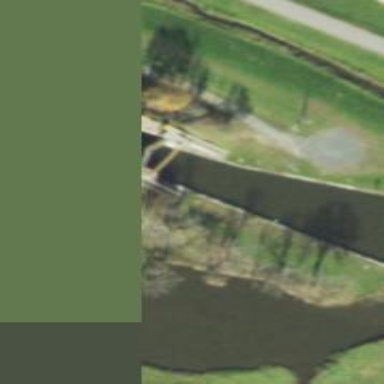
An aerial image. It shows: Lock gate on waterway.